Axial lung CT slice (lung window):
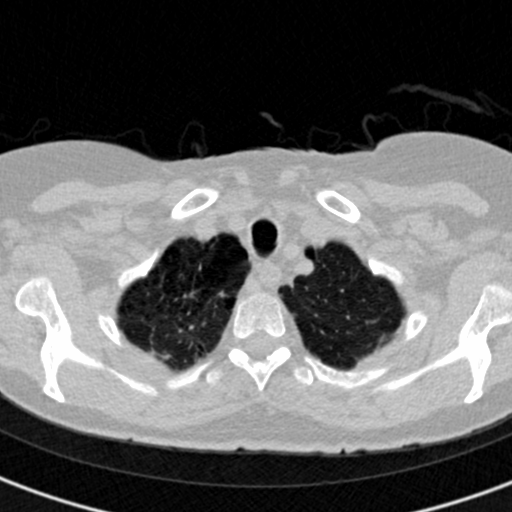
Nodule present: no